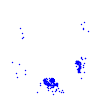
Particle: proton